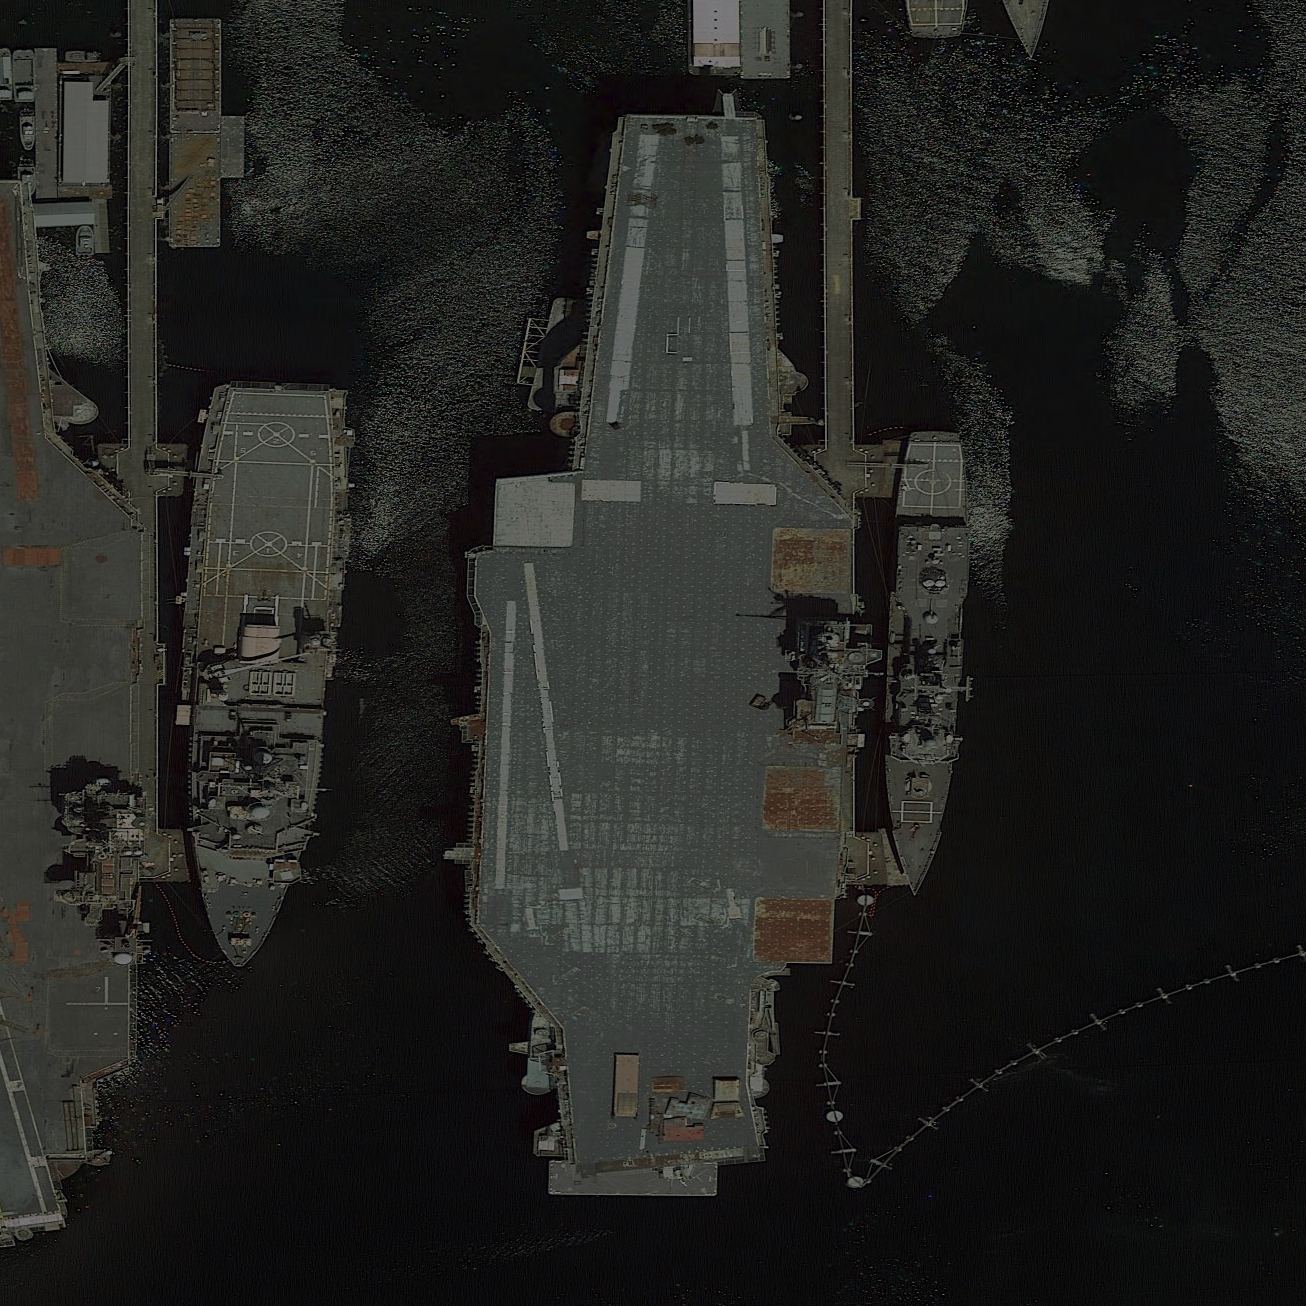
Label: aircraft_carrier